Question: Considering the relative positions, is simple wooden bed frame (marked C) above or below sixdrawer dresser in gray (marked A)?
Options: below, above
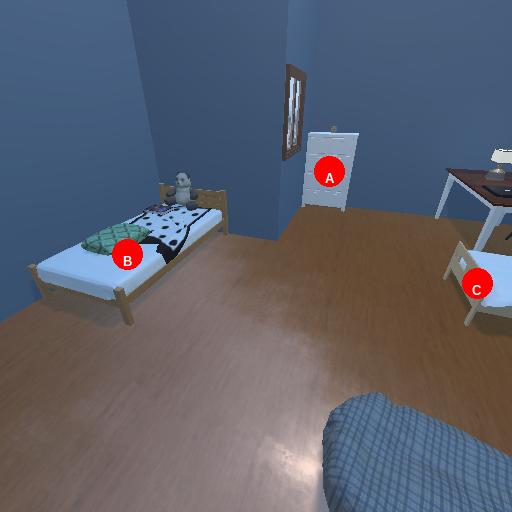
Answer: below